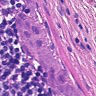
Metastatic tissue present: yes